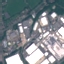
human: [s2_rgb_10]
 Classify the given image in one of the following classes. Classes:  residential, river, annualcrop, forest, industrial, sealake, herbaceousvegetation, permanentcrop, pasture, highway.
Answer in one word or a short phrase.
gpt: Industrial